Brain MRI, t1w sequence, axial 2D slice.
Patient: age 20, sex F, weight 90 kg, height 1.9 m
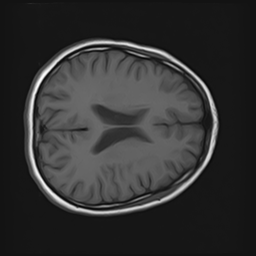